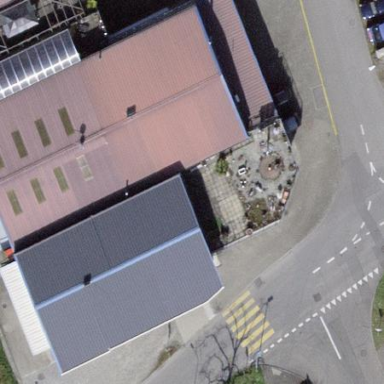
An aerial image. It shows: Industrial building.